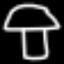
Label: mushroom